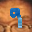
Label: 9